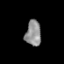
Tissue: prostate
Cell type: Myeloid cells
Senescence score: 0.6901
Nuclear area (px): 393
Mean DAPI intensity: 141.15